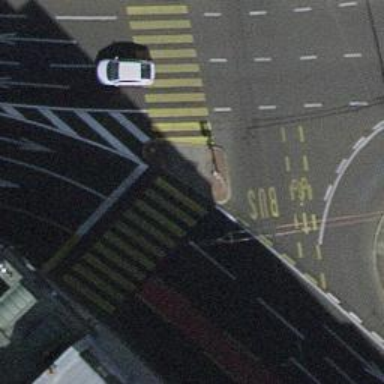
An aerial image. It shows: Road crossing with traffic signals.